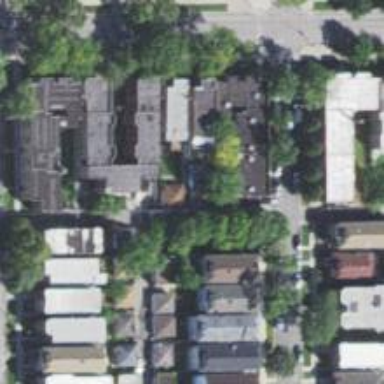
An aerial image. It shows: Alley classified as service road.